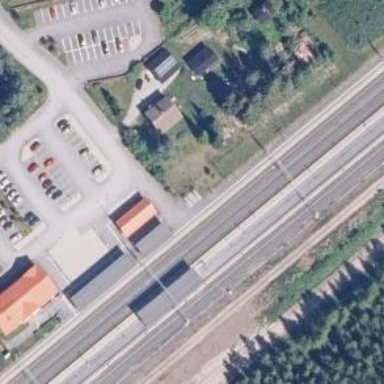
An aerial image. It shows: Platform edge at railway station.